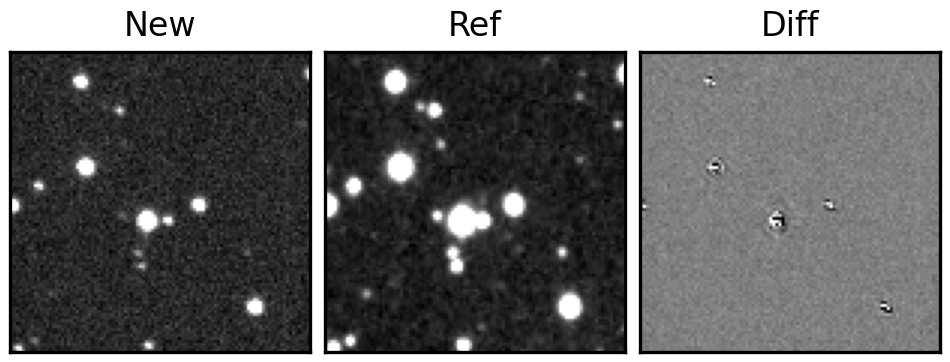
Label: bogus